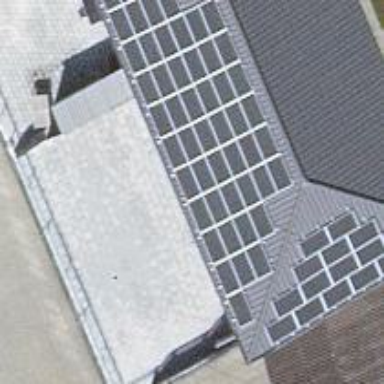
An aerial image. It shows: Solar power generator with photovoltaic panels.